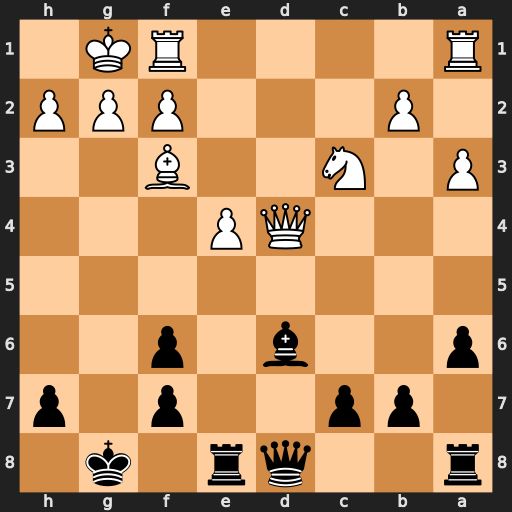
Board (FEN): r2qr1k1/1pp2p1p/p2b1p2/8/3QP3/P1N2B2/1P3PPP/R4RK1
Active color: b
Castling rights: -
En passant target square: -
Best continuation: Bxh2+ Kxh2 Qxd4